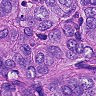
Metastatic tissue present: yes